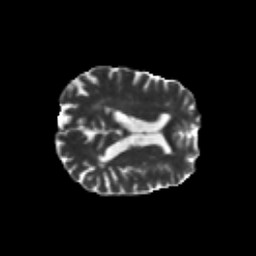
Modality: T2w
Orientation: axial
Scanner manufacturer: siemens
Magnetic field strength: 3 T
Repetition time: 6.8 s
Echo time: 0.093 s